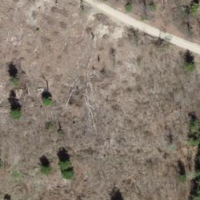
EUNIS habitat code: 44
Species observed at this site:
Sphaerophoria scripta
Araschnia levana